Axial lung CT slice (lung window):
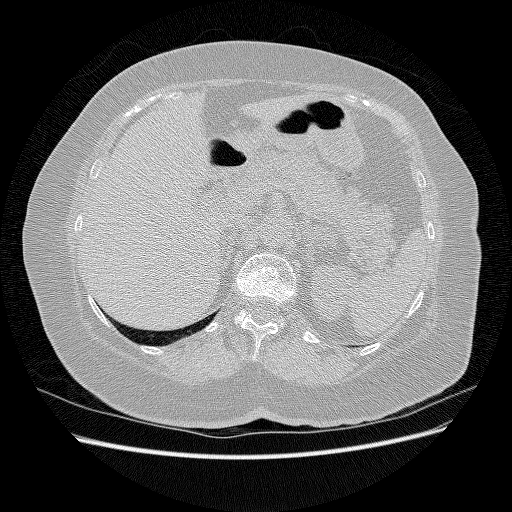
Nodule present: no